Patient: sex F, age 59
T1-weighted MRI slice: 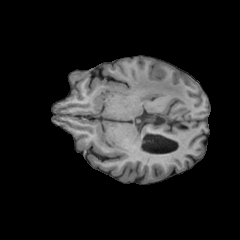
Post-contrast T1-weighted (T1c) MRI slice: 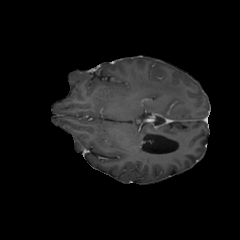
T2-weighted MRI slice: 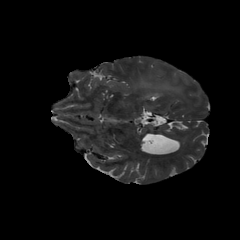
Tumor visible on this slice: yes
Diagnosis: Glioblastoma, IDH-wildtype
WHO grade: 4